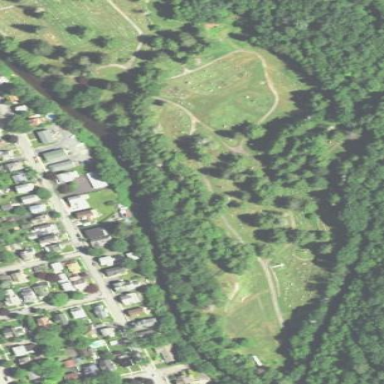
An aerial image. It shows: Cemetery.